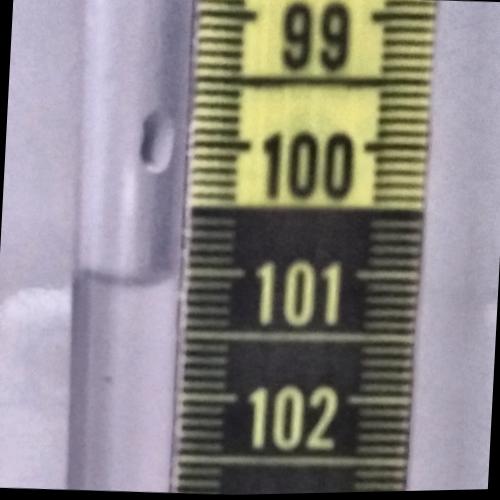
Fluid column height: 101.1 cm